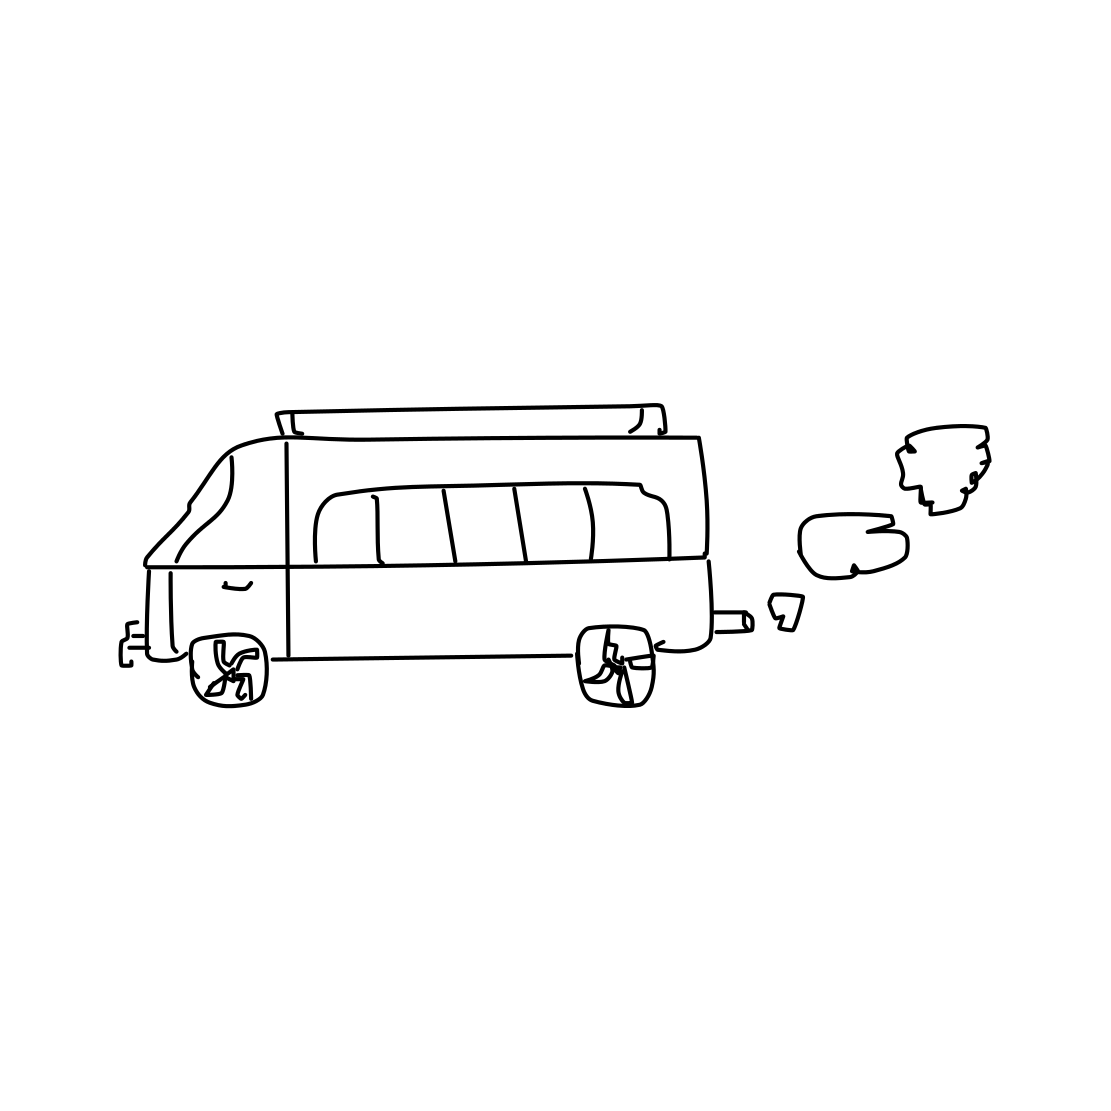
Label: van